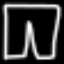
Label: pants